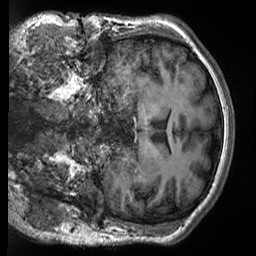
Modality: T1w
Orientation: coronal
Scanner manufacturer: siemens
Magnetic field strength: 3 T
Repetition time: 2.5 s
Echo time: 0.00299 s